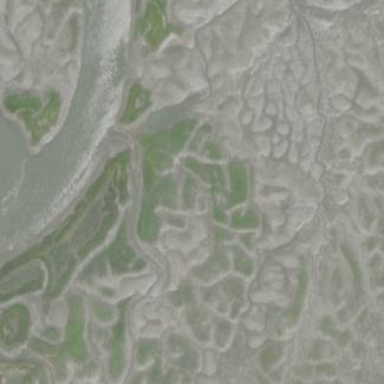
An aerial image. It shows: Tidal marsh wetland.